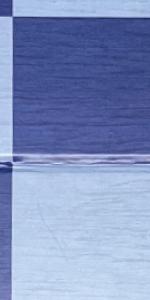
Label: Empty